Question: '''
=IF(A6="","",IFERROR(FILTER($B$2:$B$4&$C$2:$C$4,$A$2:$A$4=A6)))
'''
returns JOB8000 vs JOB $8000.

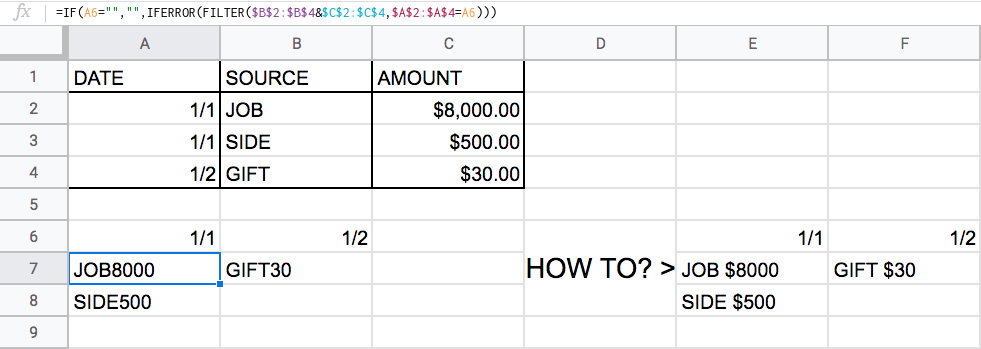
Answer: try:
'''
=IF(A6="",,IFERROR(FILTER($B$2:$B$4&" $"&$C$2:$C$4,$A$2:$A$4=A6)))
'''
<URL>